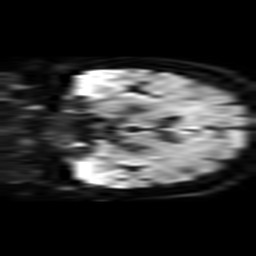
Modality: TRACE
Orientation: coronal
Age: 54
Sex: female
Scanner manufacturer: philips
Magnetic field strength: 3 T
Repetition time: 3.084 s
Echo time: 0.076 s